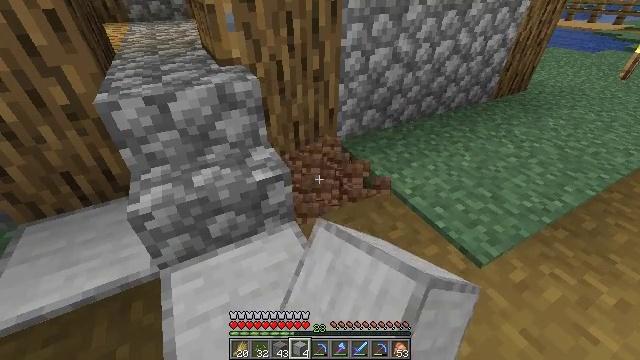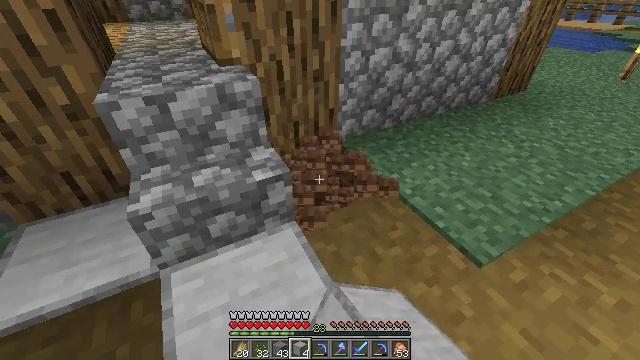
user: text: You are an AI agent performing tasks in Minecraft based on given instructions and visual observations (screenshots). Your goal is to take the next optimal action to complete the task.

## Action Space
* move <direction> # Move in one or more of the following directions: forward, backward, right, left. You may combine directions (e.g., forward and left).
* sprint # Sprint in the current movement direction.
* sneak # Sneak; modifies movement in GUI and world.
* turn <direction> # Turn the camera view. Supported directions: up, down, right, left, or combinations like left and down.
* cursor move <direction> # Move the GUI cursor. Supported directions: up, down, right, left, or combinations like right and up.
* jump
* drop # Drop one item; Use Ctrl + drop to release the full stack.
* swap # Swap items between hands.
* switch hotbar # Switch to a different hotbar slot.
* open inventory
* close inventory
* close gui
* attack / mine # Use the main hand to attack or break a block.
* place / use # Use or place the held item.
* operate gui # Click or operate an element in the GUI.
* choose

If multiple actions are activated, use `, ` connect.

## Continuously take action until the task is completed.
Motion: motion action
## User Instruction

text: Dig the grass path to transform it.
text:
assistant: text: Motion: attack / mine
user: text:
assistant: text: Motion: attack / mine